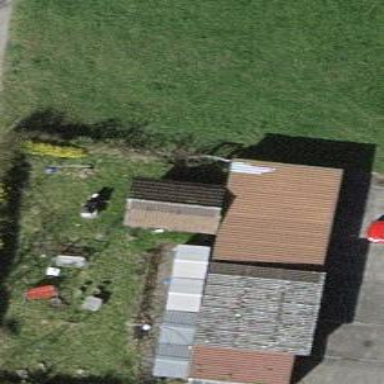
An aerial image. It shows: Garage.